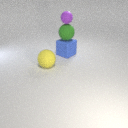
large blue rubber cube to the right of large yellow rubber sphere